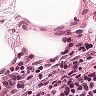
Metastatic tissue present: no